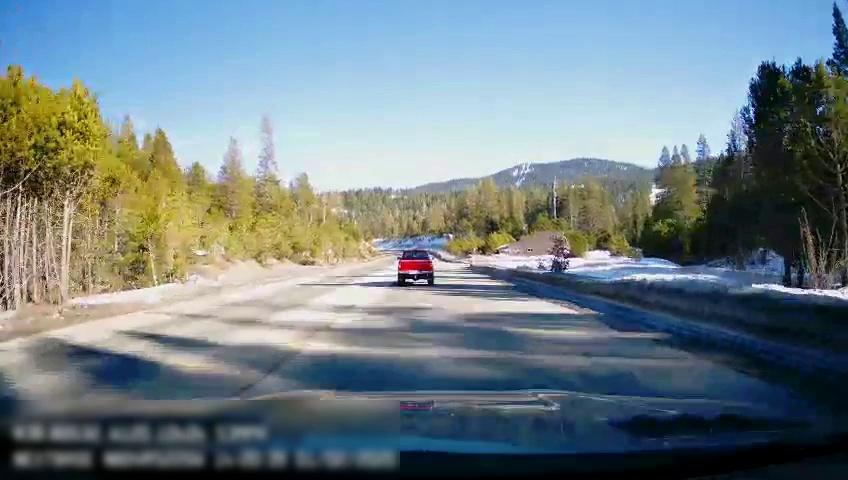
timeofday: Day
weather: Sunny
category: Drivable Space
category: Vehicles | Truck